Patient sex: F
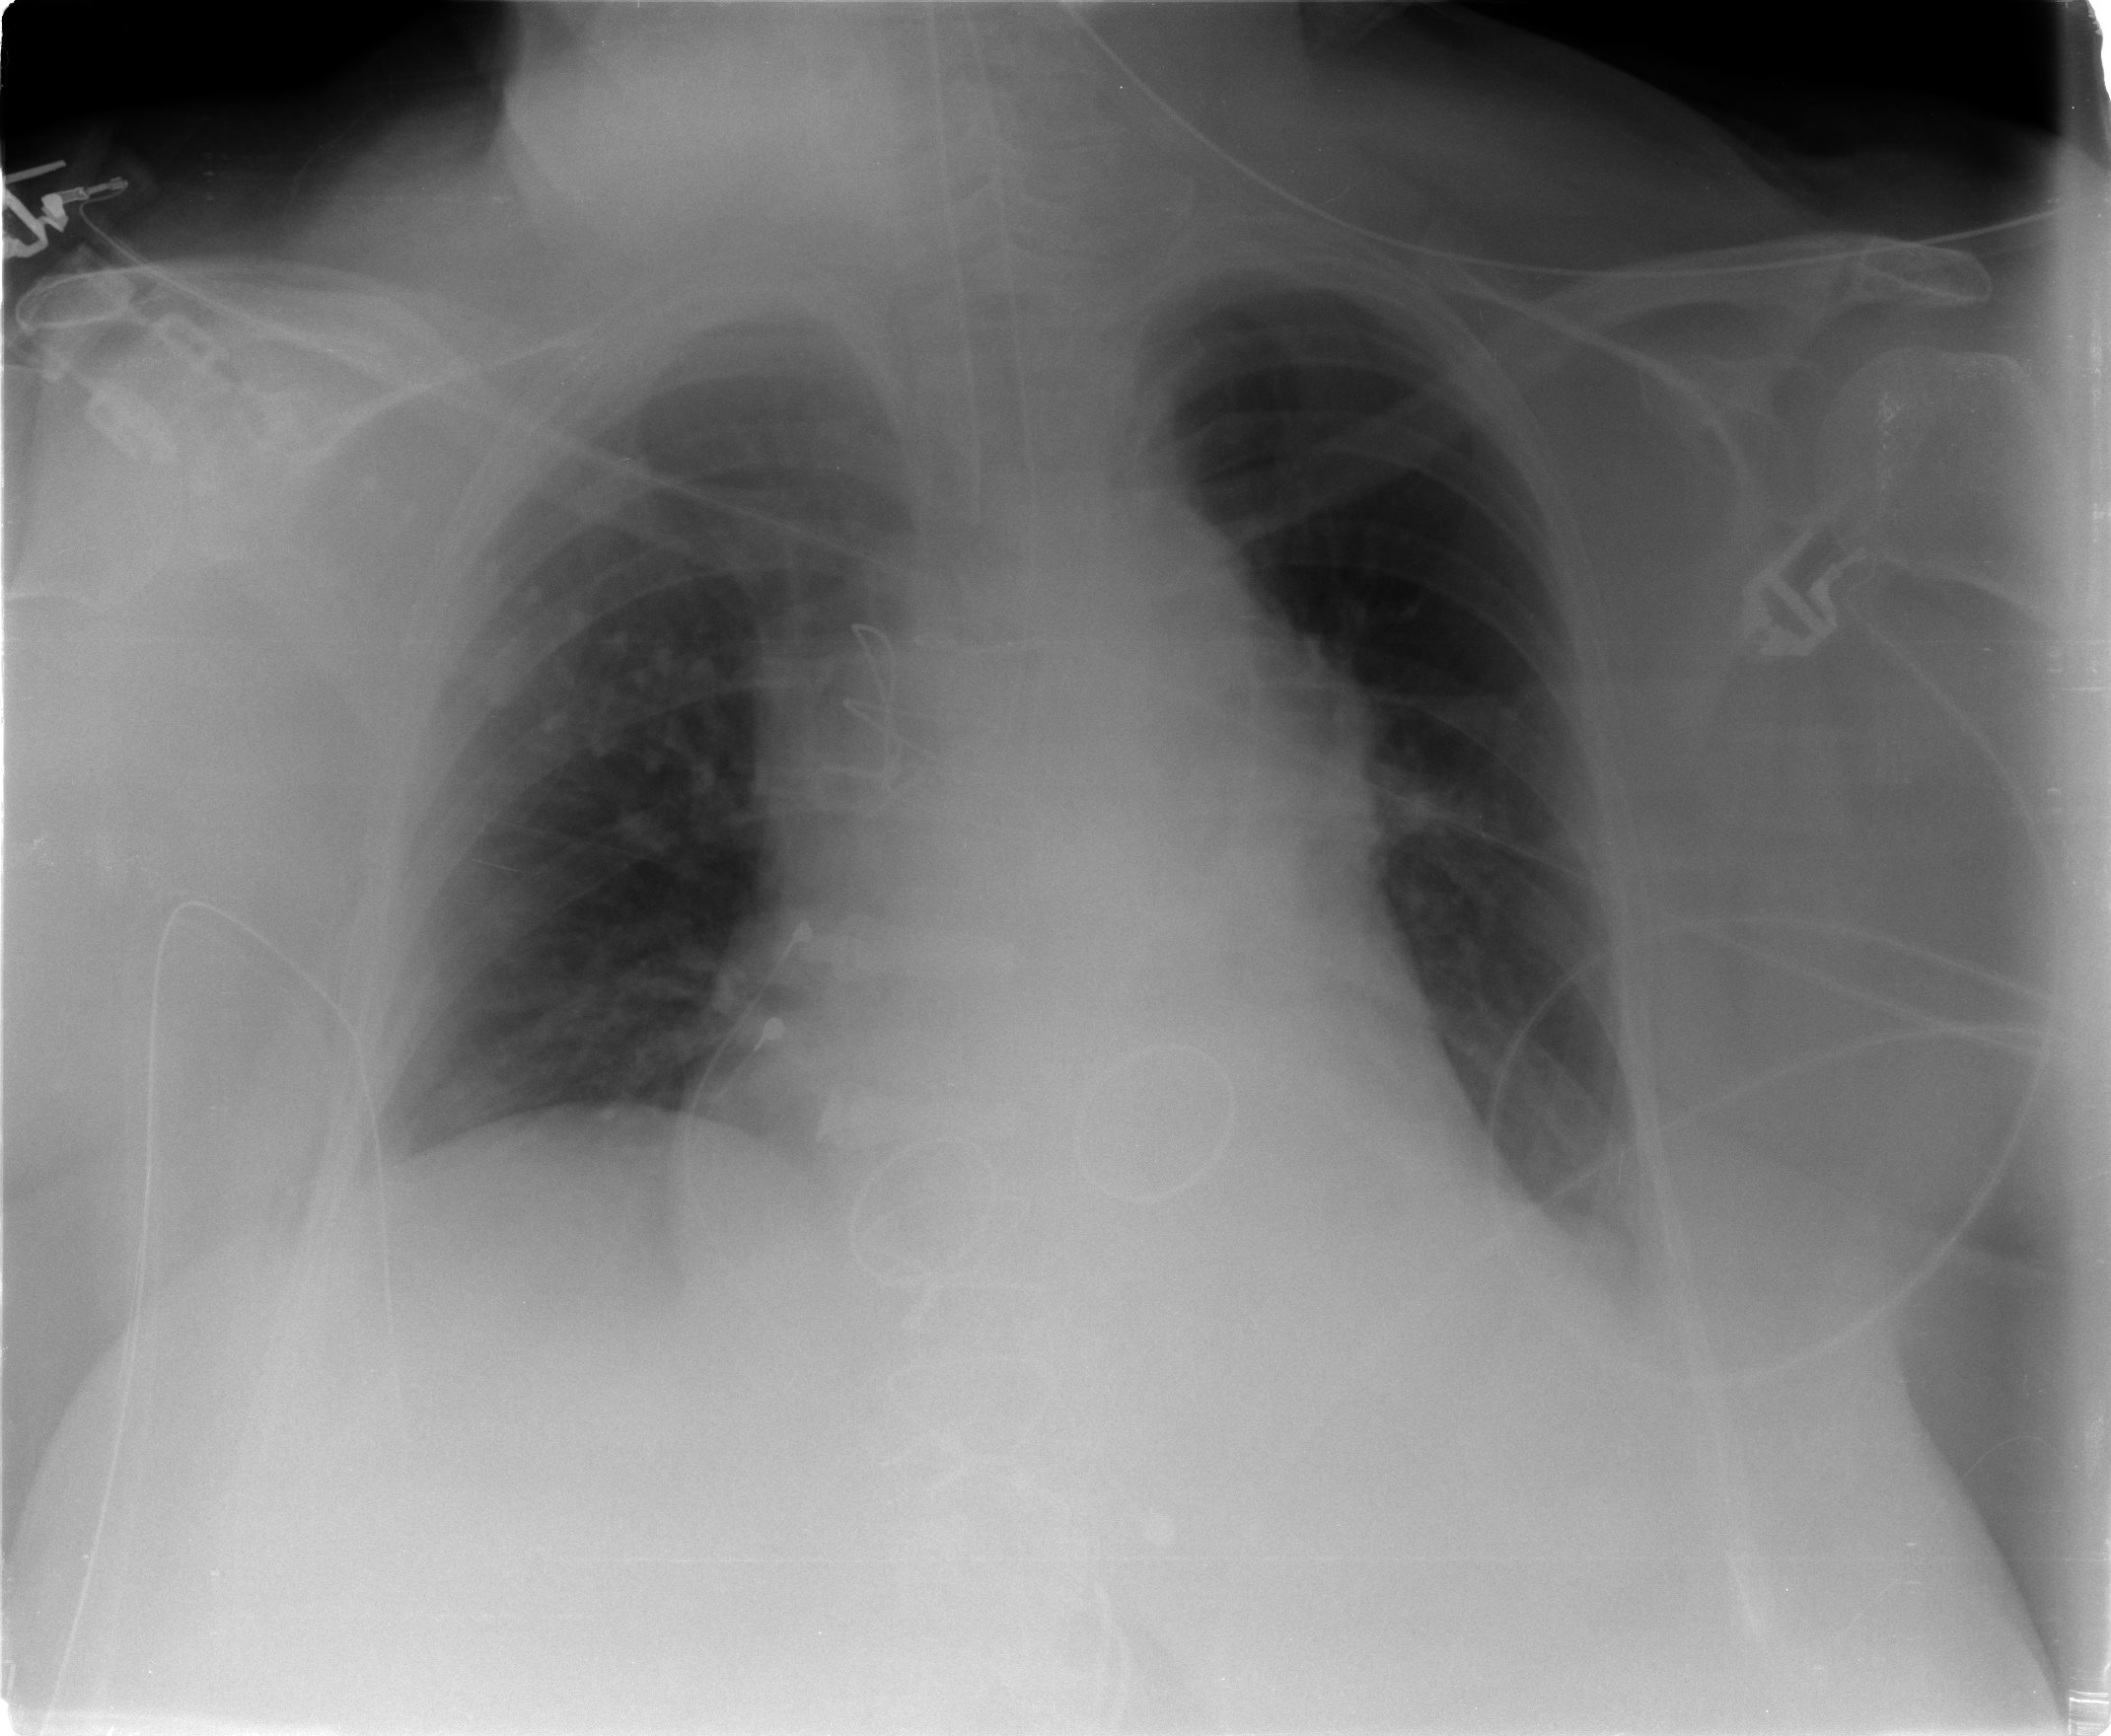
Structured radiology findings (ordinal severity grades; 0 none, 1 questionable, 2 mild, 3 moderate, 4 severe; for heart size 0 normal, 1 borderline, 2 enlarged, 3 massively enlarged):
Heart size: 2
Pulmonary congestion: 1
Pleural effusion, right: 0
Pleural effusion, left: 1
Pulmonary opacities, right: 0
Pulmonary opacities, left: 0
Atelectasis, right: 0
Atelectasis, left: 1